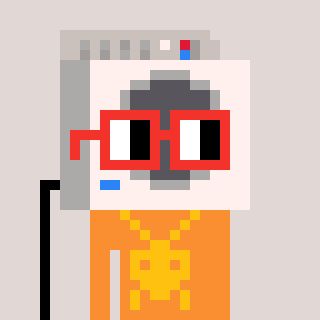
a pixel art character with square red glasses, a washing machine-shaped head and a orange-colored body on a warm background